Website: crate-barrel
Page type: cart
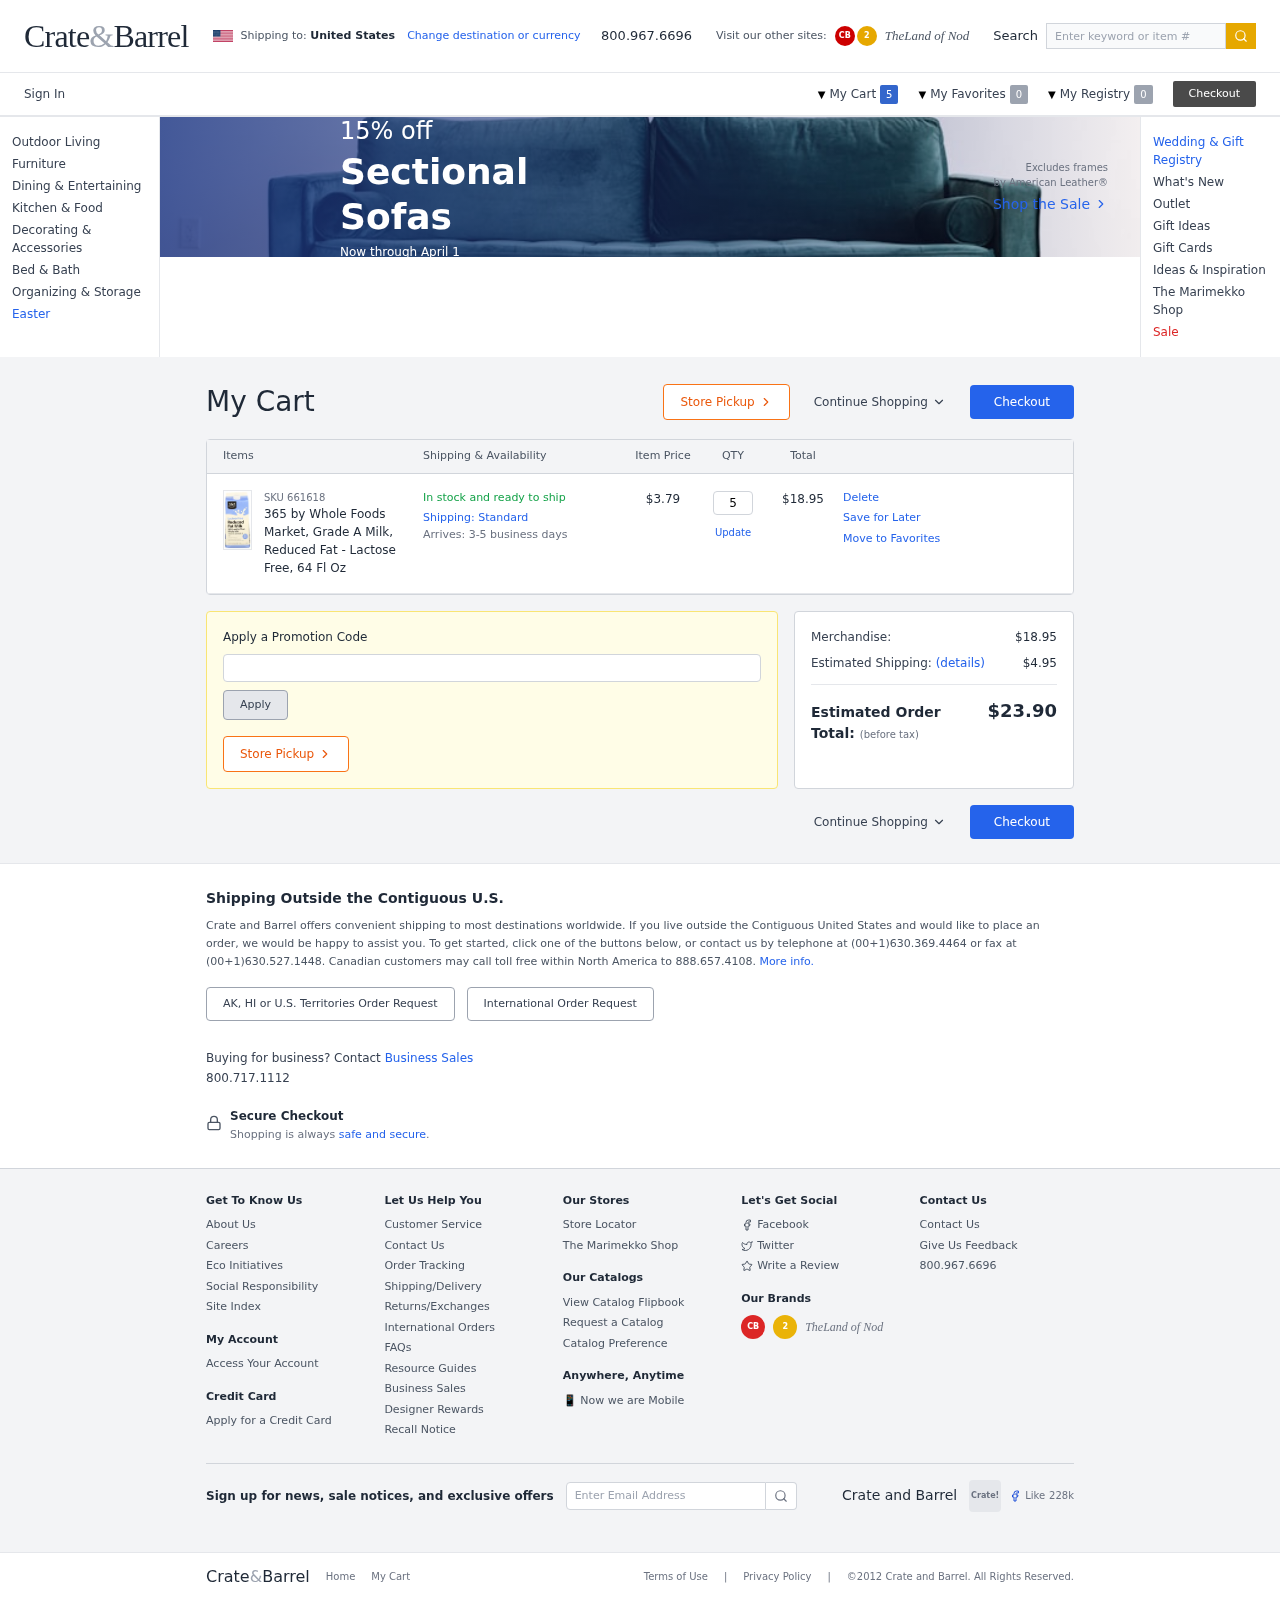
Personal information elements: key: PII_PROMO_CODE
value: SAVE38
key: PII_COUNTRY
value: United States
Product elements: key: PRODUCT1_NAME
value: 365 by Whole Foods Market, Grade A Milk, Reduced Fat - Lactose Free, 64 Fl Oz
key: PRODUCT1_PRICE
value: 3.79
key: PRODUCT1_QUANTITY
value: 5
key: PRODUCT1_SKU
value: SKU 661618
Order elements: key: ORDER_NUM_ITEMS
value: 5
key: ORDER_ITEM_TOTAL
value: $18.95
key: ORDER_SUBTOTAL
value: $18.95
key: ORDER_SHIPPING_COST
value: $4.95
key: ORDER_TOTAL
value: $23.90
Search elements: key: HEADER_SEARCH
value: Enter keyword or item #